Question: I want to create button click to navigate one activity to another activity screen looks like iPhone navigation. Here below I have added another activity call code but if I use this code I can call another activity with popup option. I need navigation Right to Left with second activity page back button...
'''
Intent intent = new Intent(AppMainActivity.this, ForgotPasswordActivity.class);
AppMainActivity.this.startActivity(intent);
'''

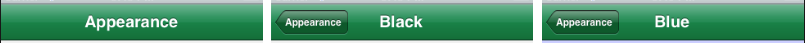
Answer: If I understand you correctly you can use animation and maybe this tutorial is your friend
<URL>
Sorry I'm not familiar with formatting links correctly in stack overflow. Hop it is allowed to post link directly like this..
In the activity which slides from left to right I would place a back button with a ''reverse animation'' which just slides back from right to left the activity you started from. Hope it helps..
Regarding to your second question in the coments below:
Simply create two more XML-files in the anim ordner and call them animation3.xml animation4.xml:
animation3 include:
'''
<?xml version="1.0" encoding="utf-8"?>
<translate xmlns:android="http://schemas.android.com/apk/res/android"
android:fromXDelta="-100%p"
android:toXDelta=" 0%p"
android:duration="500">
</translate>
'''
animation4:
'''
<?xml version="1.0" encoding="utf-8"?>
<translate xmlns:android="http://schemas.android.com/apk/res/android"
android:fromXDelta=" 0%p"
android:toXDelta=" 50%p"
android:duration="500">
</translate>
'''
and call These XML-files in your onCLick-Method of the Back-button the same way you did before for slide to the nex activity ! ;-)
means the Offset on the X-Axis in centum. Example: 100%p means view is on the right sight completely out of view(for your eye, because in reality, the Animation is just an Illusion, it's not really sliding out). Example 2: 50%p means it half slided to the right, so 50% of the view is visible on the right side of your Screen.
means where you want to slide(direction) and how far you want to slide
gives you the power to decide how much time the Animation should take until it's finished. The duration is setted in milliseconds.
So now you are more flexibly of using transitions.
English is not my native language, but i give my best to make it clear to you. I hope it helps you.